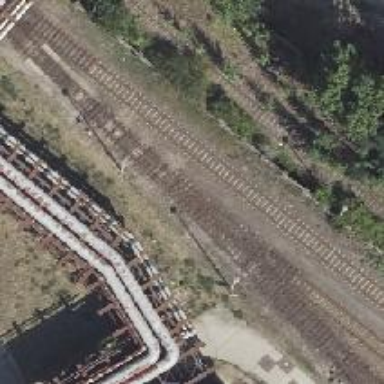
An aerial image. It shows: Railway yard used for servicing trains.